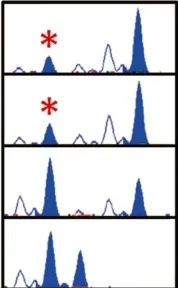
Representative molecular findings. (C) Microsatellite analysis. Major peaks of paternal origin and minor peaks of maternal origin (red asterisks) are identified in this patient. For D14S258, while the minor peak could be of paternal or maternal origin, overall SNP array data and microsatellite data indicate that the minor peak is of maternal origin (see Note S1).
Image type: pathology (immunostaining)